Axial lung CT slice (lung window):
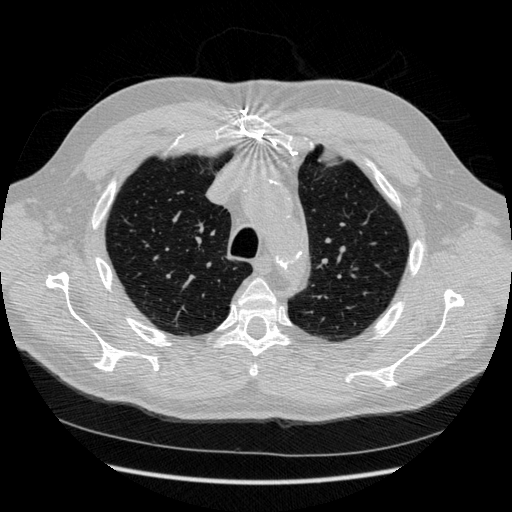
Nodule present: no